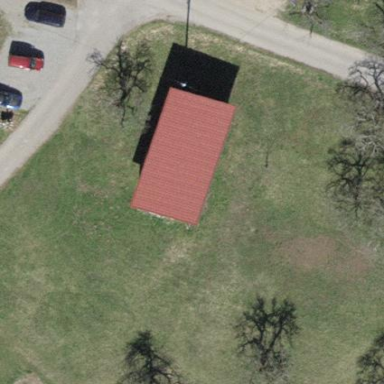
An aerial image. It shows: Shed building.